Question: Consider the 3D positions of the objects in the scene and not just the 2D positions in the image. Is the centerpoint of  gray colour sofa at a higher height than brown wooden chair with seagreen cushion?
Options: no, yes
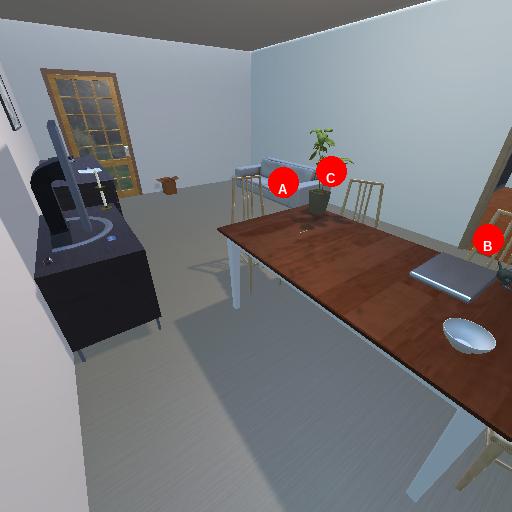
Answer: no